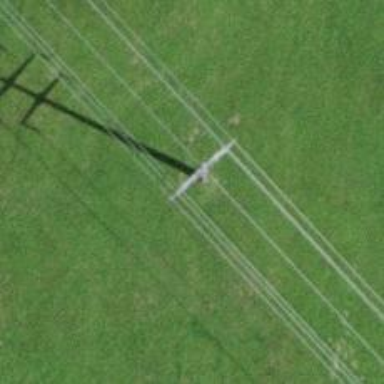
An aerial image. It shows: Power tower.